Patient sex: F
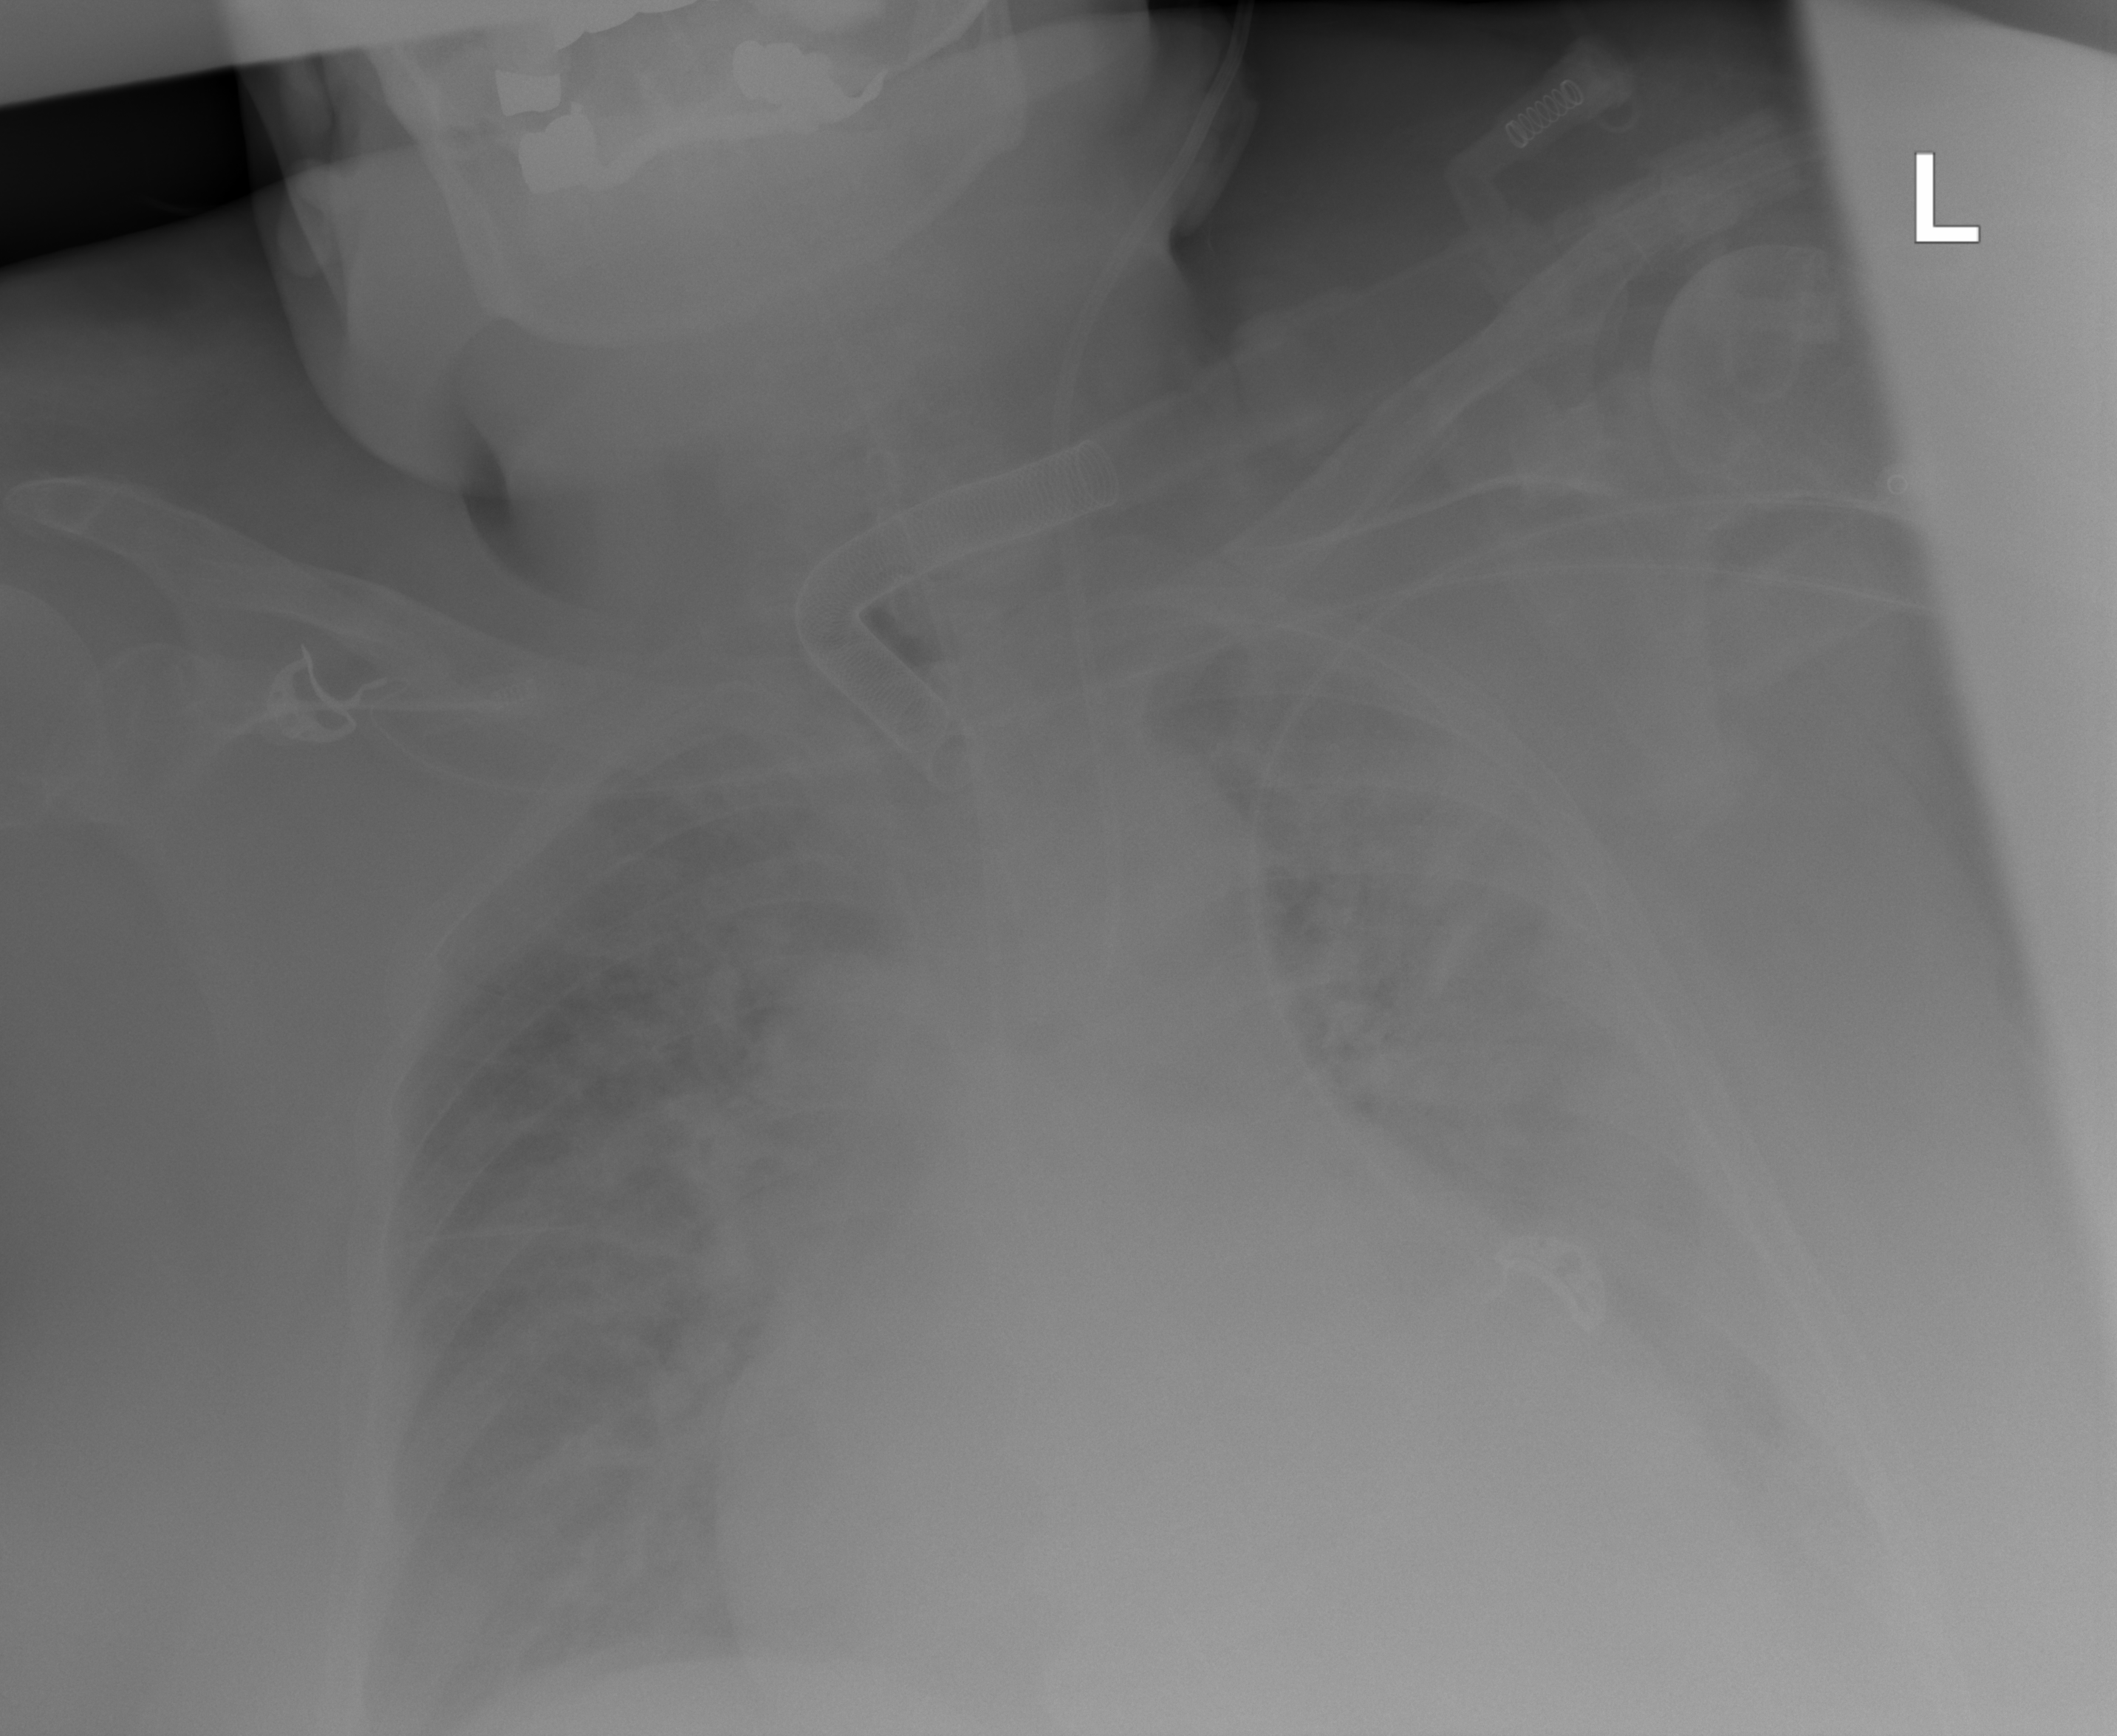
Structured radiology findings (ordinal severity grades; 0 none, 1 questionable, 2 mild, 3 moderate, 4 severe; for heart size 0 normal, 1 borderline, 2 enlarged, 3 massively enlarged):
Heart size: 2
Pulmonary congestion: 2
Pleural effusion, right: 2
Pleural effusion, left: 2
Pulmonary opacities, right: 2
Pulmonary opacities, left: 2
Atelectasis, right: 2
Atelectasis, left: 2